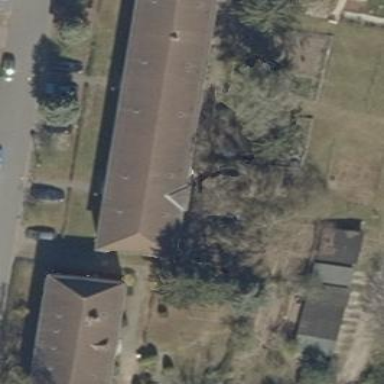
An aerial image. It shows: Apartment building with hipped roof.